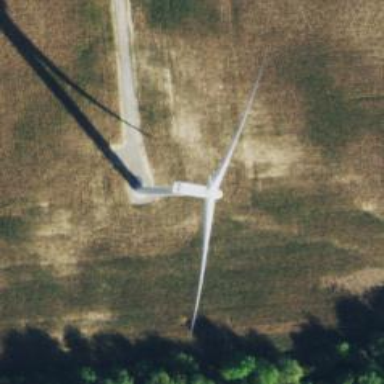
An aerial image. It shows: Wind generator with horizontal axis. The generator is wind turbine.